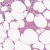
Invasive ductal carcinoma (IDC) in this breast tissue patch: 0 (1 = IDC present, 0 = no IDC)